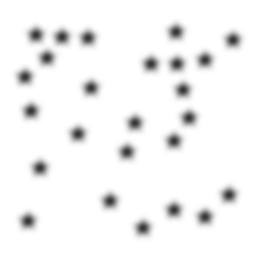
Squares: 0
Triangles: 0
Stars: 25
Total shapes: 25